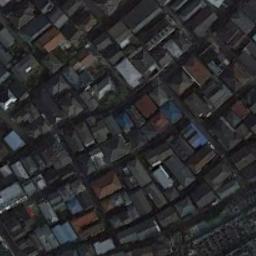
Label: residential